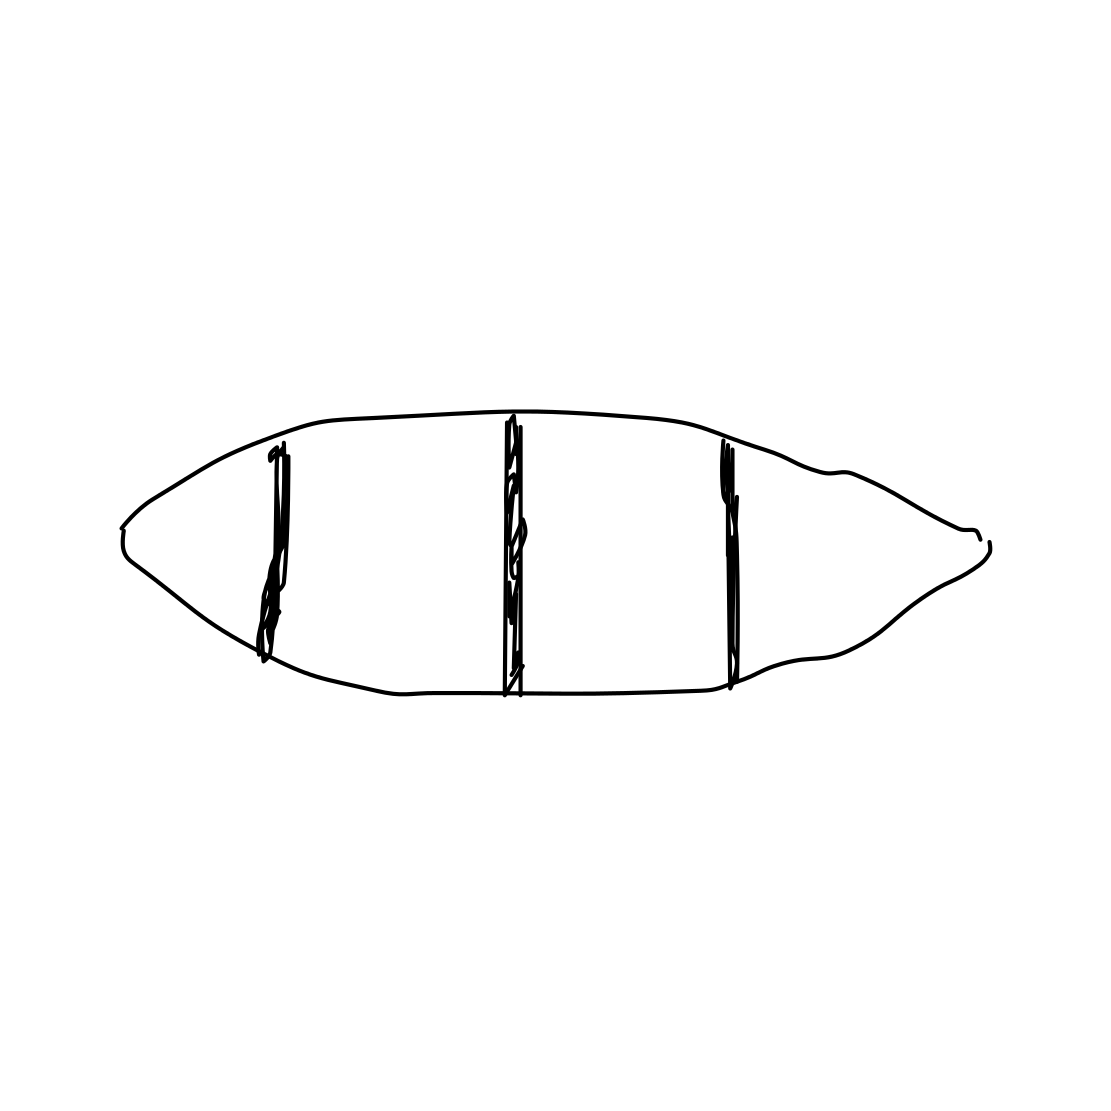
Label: canoe